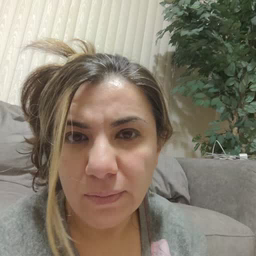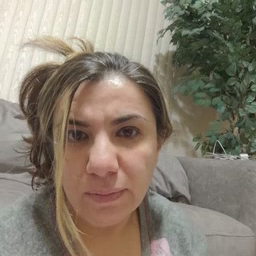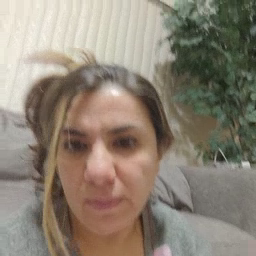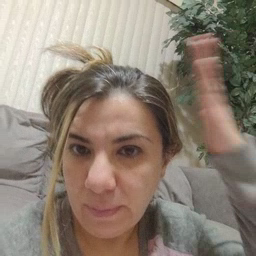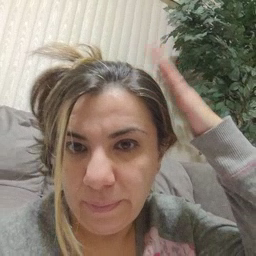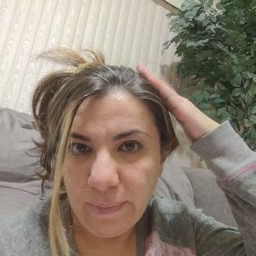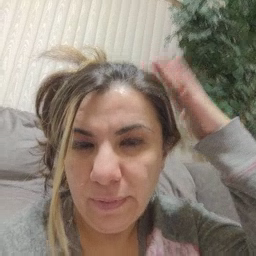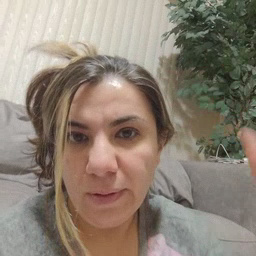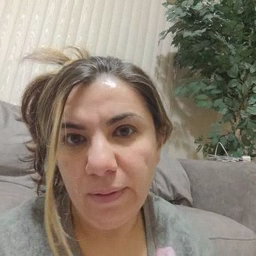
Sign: hat